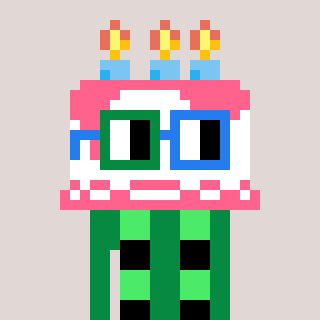
a pixel art character with square green and blue glasses, a cake-shaped head and a green-colored body on a warm background